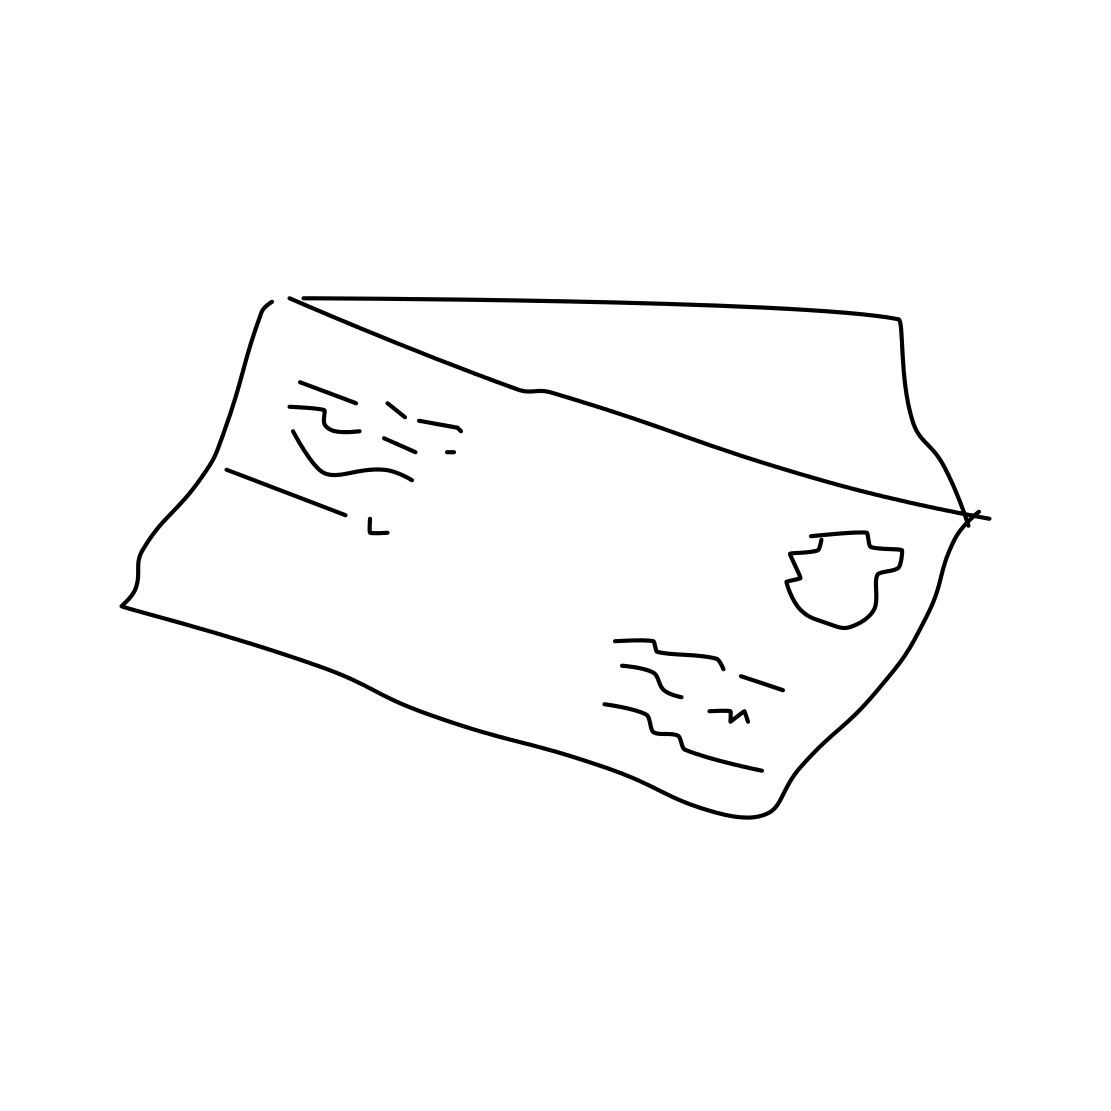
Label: envelope